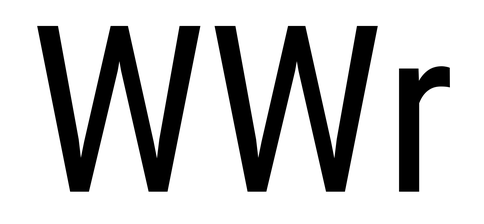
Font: Roboto_Condensed_Regular